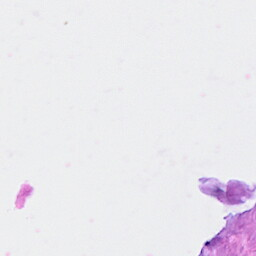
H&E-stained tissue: Breast